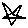
Label: star